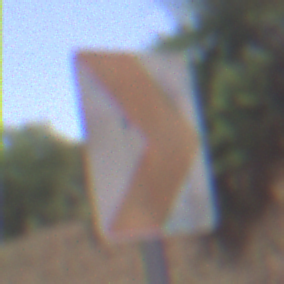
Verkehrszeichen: RichtungstafelnInKurvenKleinLinks
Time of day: Midday
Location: Outdoor (RoadRail)
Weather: Clear
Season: NotSpecified
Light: Natural